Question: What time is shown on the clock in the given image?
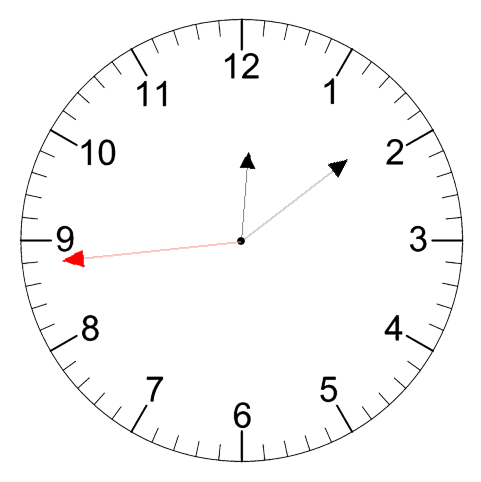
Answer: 12:08:44